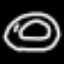
Label: donut